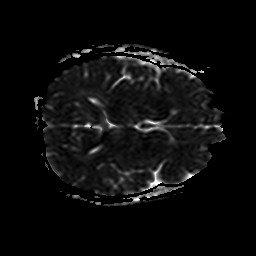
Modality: ADC
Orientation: axial
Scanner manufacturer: philips
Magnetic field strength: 1.5 T
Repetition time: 3.119 s
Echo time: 0.06163 s